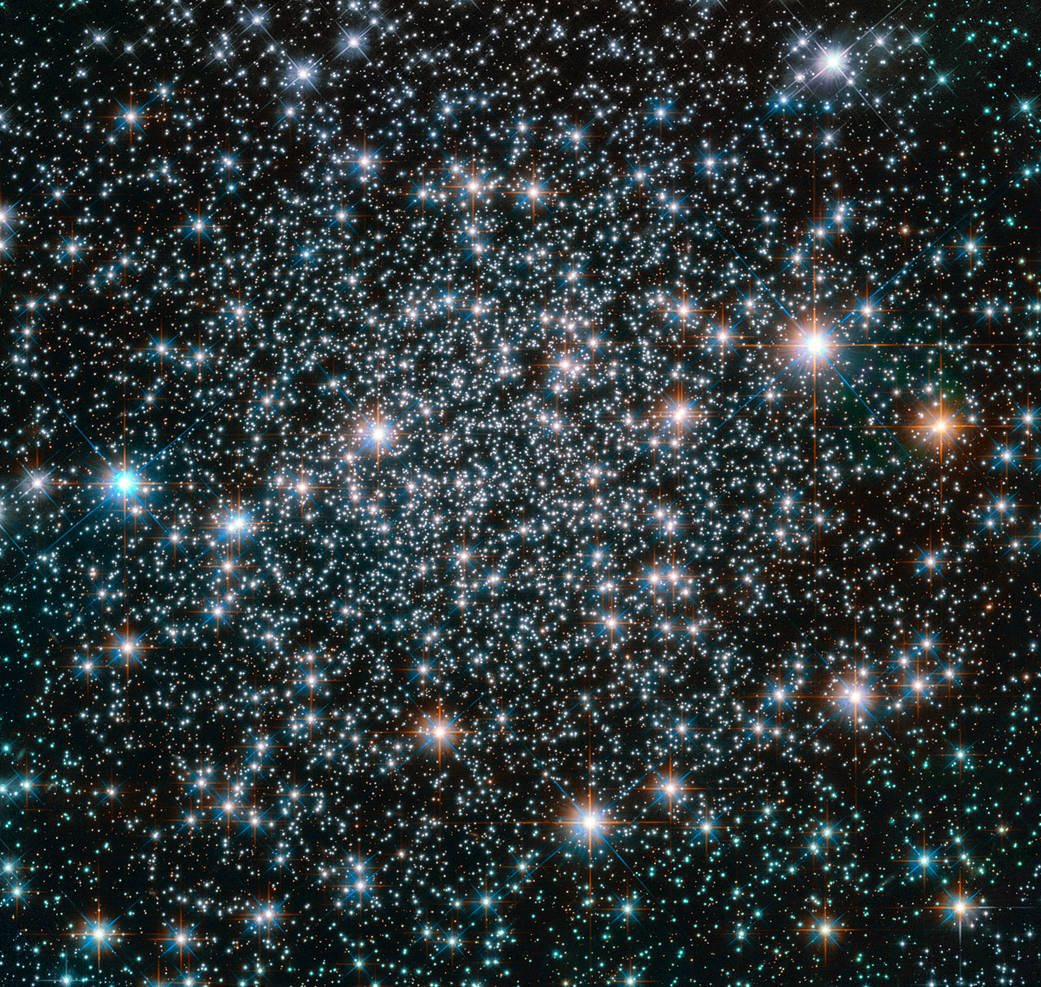
Hubble Friday - Heavy Metal Stars Hubble Friday - Heavy Metal Stars, metal, star, cluster, hubble, ngc6496